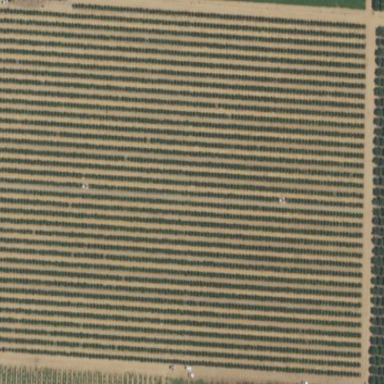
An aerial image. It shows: Orchard filled with apricot trees.